Aerial crown-view tile of a tropical tree (Barro Colorado Island, Panama), acquired 20250512:
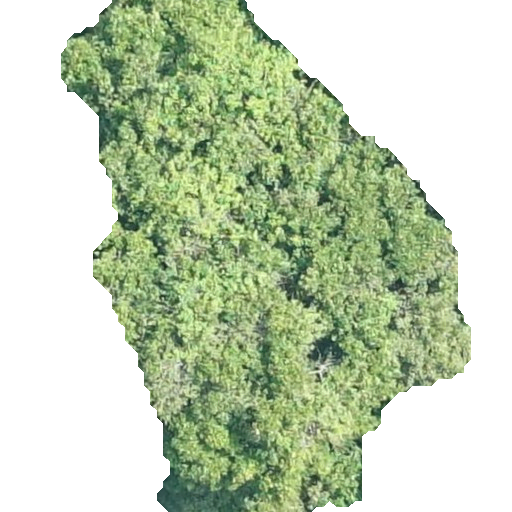
Species: Prioria copaifera
GBIF accepted scientific name: Prioria copaifera
Crown area: 208.651 m²